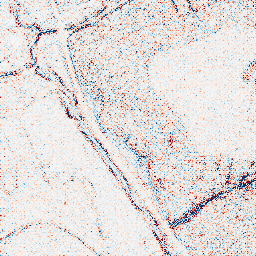
Category: edge_preserving
Decomposition family: bilateral
Decomposition parameters: d: 5
sigma_color: 50
sigma_space: 25
Upsampling method: regularized
Upsampling parameters: scale: 2
lambda_reg: 0.1
Upsampling scale: 2